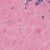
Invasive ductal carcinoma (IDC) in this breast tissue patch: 1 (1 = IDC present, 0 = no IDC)